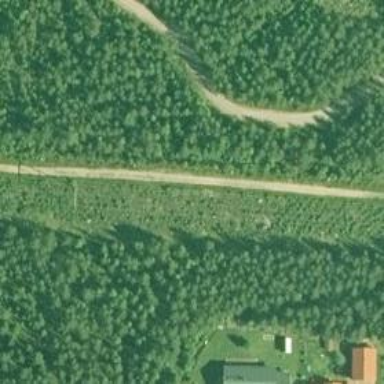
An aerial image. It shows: Footway with Nordic ski trail. The ski trail is groomed for classic and skating styles.